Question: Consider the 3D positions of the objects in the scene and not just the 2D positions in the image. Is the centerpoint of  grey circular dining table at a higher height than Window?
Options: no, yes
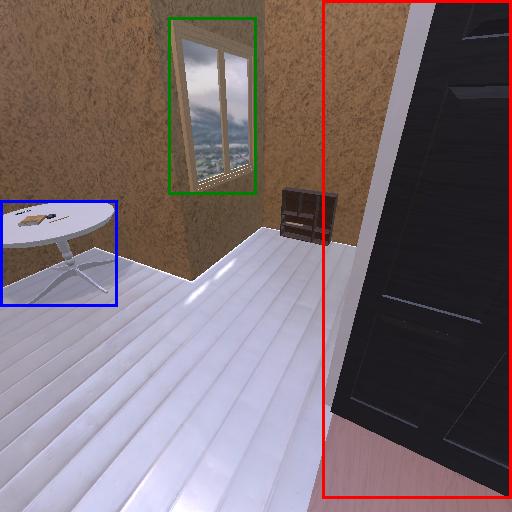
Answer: no